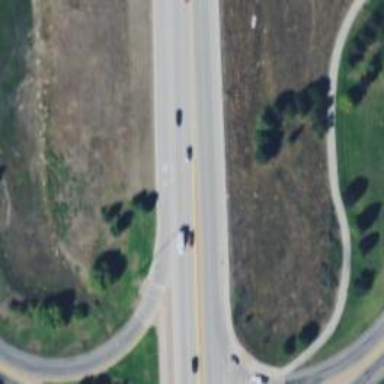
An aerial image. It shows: Asphalt trunk link road.